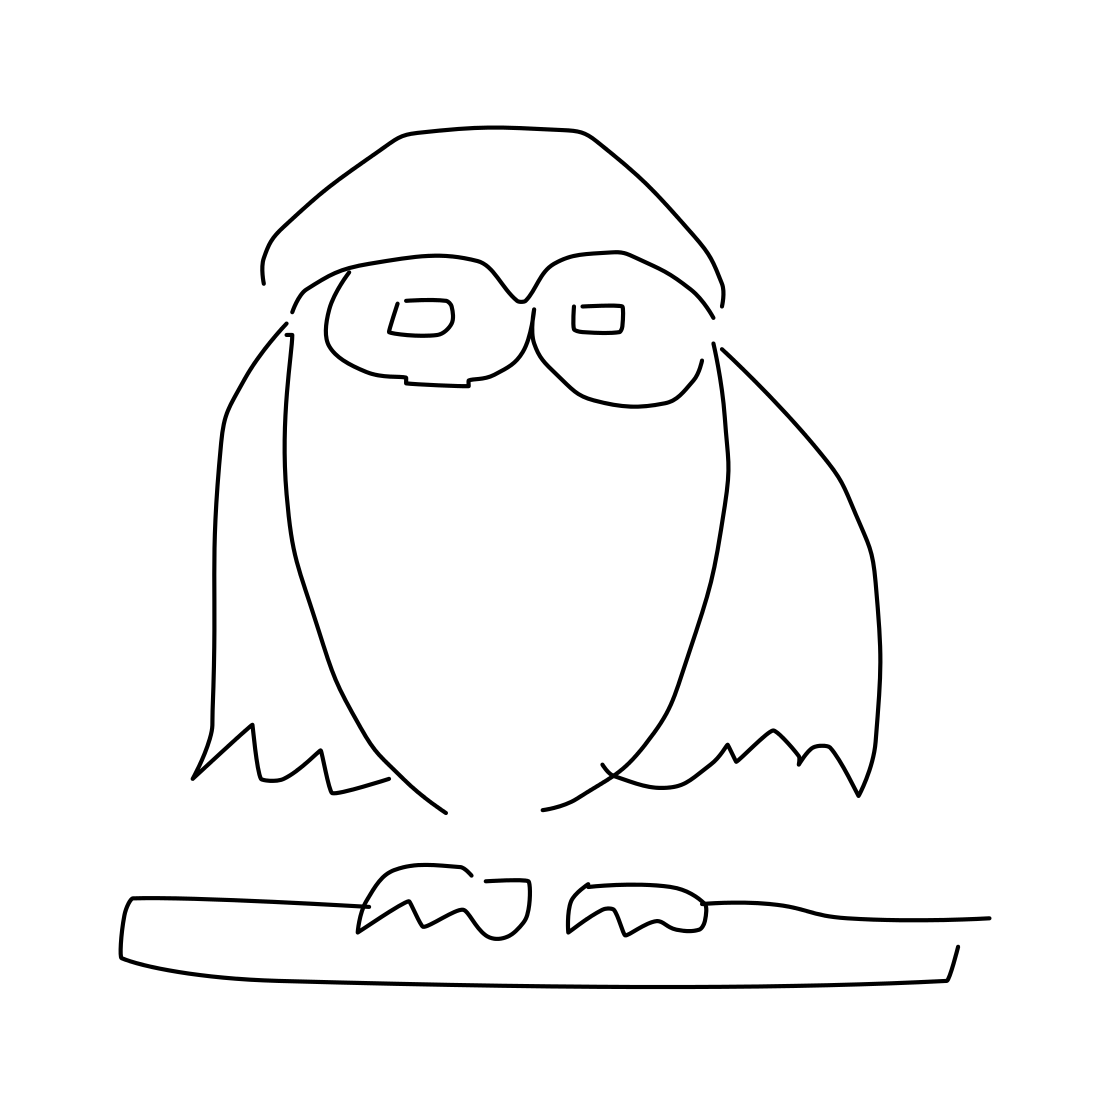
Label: owl